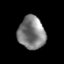
Tissue: prostate
Cell type: T cells
Senescence score: 0.2476
Nuclear area (px): 864
Mean DAPI intensity: 126.826